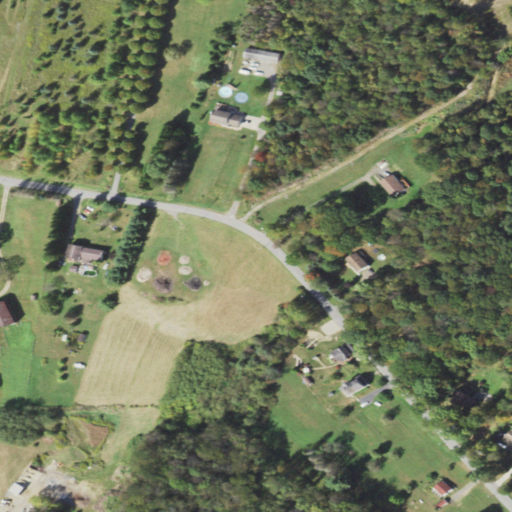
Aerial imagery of ridge(s) in Pennsylvania named Coon Ridge containing pasture, deciduous forest, open development, mixed forest, shrub, low intensity development, and evergreen forest